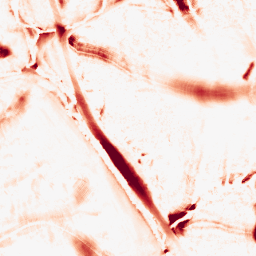
Category: morphological
Decomposition family: morphological
Decomposition parameters: operation: opening
size: 20
Upsampling method: cubic_mitchell
Upsampling parameters: scale: 8
Upsampling scale: 8